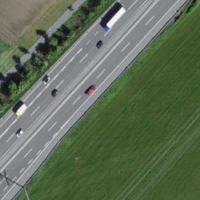
EUNIS habitat code: 57
Species observed at this site:
Milvus milvus